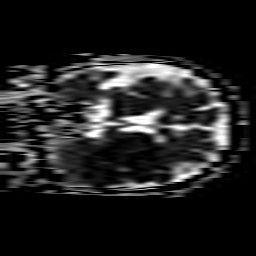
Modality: ADC
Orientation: coronal
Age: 62
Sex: male
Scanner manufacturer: philips
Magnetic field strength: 1.5 T
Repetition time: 4.916 s
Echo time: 0.07618 s